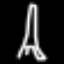
Label: The Eiffel Tower